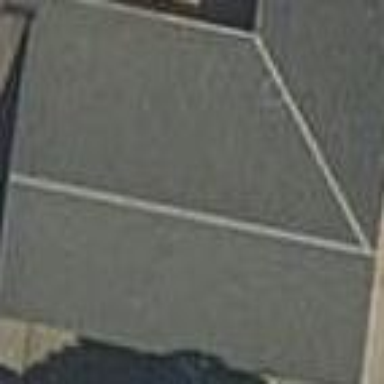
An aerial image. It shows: Building with hipped roof.